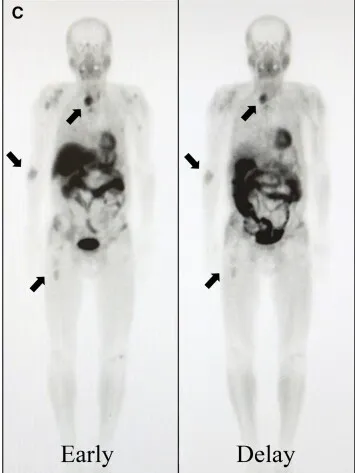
99mTc-MIBI scintigraphy (C) shows abnormal accumulation in the superior mediastinum and multiple bone.
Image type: radiology (scintigraphy)